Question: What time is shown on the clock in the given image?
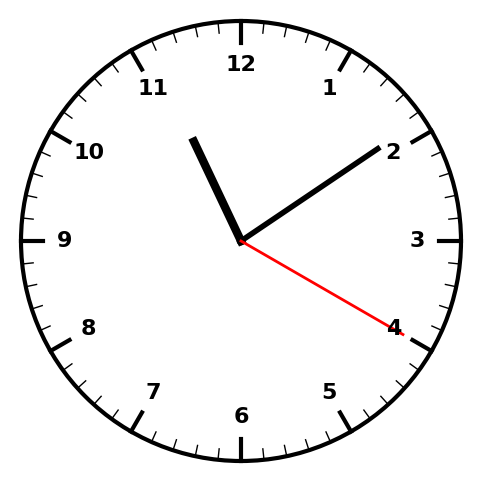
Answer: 11:09:20